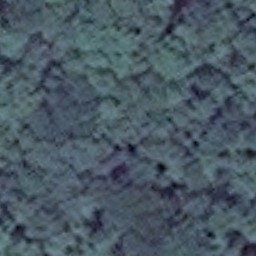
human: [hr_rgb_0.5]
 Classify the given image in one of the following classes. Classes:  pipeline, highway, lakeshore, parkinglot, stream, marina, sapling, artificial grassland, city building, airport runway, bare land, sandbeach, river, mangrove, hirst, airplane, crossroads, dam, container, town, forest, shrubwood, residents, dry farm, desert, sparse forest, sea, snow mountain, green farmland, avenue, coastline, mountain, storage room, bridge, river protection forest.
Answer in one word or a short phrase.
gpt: forest